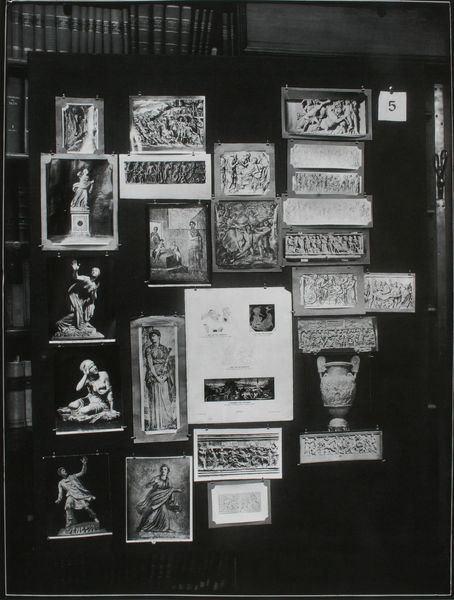
Titel: Der Bilderatlas Mnemosyne - Tafel 5
Künstler: Aby Warburg
Standort: London
Institution: Warburg Institute ©
Schlagwörter: dunkel, mann, weiß, frauen, menschen, frau, grau, männer, schwarz, szene, ornament, regal, wand, geschichte, sockel, bild, fünf, gewand, gewänder, england, skulptur, statue, vase, relief, bilder, bücher, fotos, studie, figuren, tafel, karten, ornamente, metall, collage, foto, fotografie, schere, antike, buch, schwarz weiss, stich, kunst, vitrine, photo, ausstellung, fries, bücherregal, buchrücken, skulpturen, plastiken, statuen, zahl, ziffer, antik, griechisch, griechenland, platten, bibliothek, bücherei, sammlung, pokal, urkunde, london, kupferstich, reliefs, aufnahme, dokument, abbildungen, friese, regel, atlas, aufnahmen, fotografien, stellwand, photos, erinnerungen, stecknadeln, warburg, photographien, fotografe, aby warburg, waburg, aby, kunstgeschichte, mnesmosyne, bilderatlas, pinnwand, portfolio, folie 5, freiss, friss, nr. 5, wand 5, bilden, 5